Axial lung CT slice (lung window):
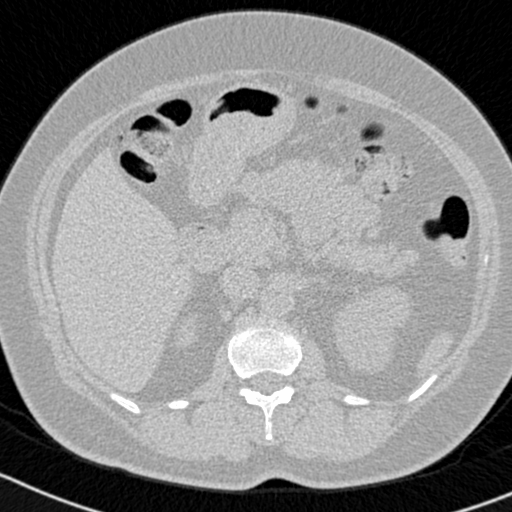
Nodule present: no